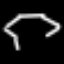
Label: octagon